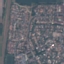
Land use / land cover class: Residential